Question: I have a panorama app which one of its items is horizontal, but when I scroll left or right, half of an item either appears in the left or right and doesn't appear at the middle of the screen: like the third tile here

'''
<phone:PanoramaItem Header="third item" Orientation="Horizontal">
</phone:PanoramaItem>
'''
I want the item be viewed in three phases to let all of its content appear once in the middle.
How can I do that? thanks
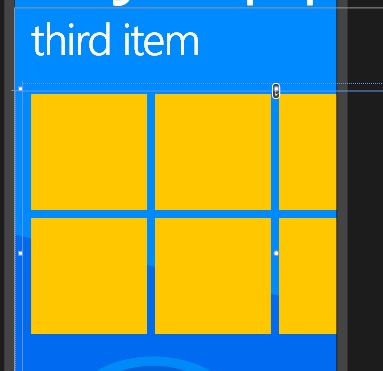
Answer: In the sample Windows Phone Panorama App the size of the "tiles" are 173x173. If you adjust the size to be 140x140 you will be able to see the entire square
'''
<phone:PanoramaItem Header="third item" Orientation="Horizontal">
<!--Double wide Panorama with large image placeholders-->
<Grid>
<StackPanel Margin="0,4,16,0" Orientation="Vertical" VerticalAlignment="Top">
<StackPanel HorizontalAlignment="Left" Orientation="Horizontal">
<Border Background="#FFFFC700" Height="140" Width="140" Margin="12,0,0,0"/>
<Border Background="#FFFFC700" Height="140" Width="140" Margin="12,0,0,0"/>
<Border Background="#FFFFC700" Height="140" Width="140" Margin="12,0,0,0"/>
<Border Background="#FFFFC700" Height="140" Width="140" Margin="12,0,0,0"/>
</StackPanel>
<StackPanel HorizontalAlignment="Left" Orientation="Horizontal" Margin="0,12,0,0">
<Border Background="#FFFFC700" Height="140" Width="140" Margin="12,0,0,0"/>
<Border Background="#FFFFC700" Height="140" Width="140" Margin="12,0,0,0"/>
<Border Background="#FFFFC700" Height="140" Width="140" Margin="12,0,0,0"/>
<Border Background="#FFFFC700" Height="140" Width="140" Margin="12,0,0,0"/>
</StackPanel>
</StackPanel>
</Grid>
</phone:PanoramaItem>
'''